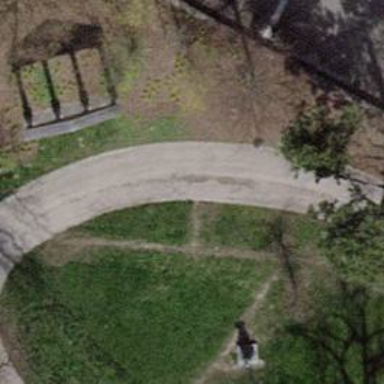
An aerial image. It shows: Bench for seating.